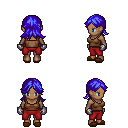
a pixel art fantasy rpg character, female body template, human, dark skin, brown pirate shirt, red pants, blue loose hair, metal gloves, brown slippers, four views (front, back, left, right), 2x2 character sprite sheet, small pixel art, hard edges, no anti-aliasing